Question: Is there a file in codeIgniter in which I could just edit so that I can customize the form validation messages?

I just want to place them in a bulleted list to consume less space.
Here's the code that I'm using to output the error messages:
'''
<div class="alert <?php echo $alert['alert_type']; ?> min-form">
<button type="button" class="close" data-dismiss="alert">x</button>
<h4><?php echo $alert['main_message']; ?></h4>
<?php echo $alert['sub_message']; ?>
</div>
'''
Basically the '$alert['sub_message']' is just getting its data from 'validation_errors()' function from CodeIgniter which outputs the validation errors from a form.
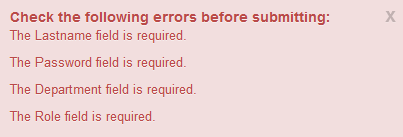
Answer: You can extend the form_validation class for maximum control by creating 'application/libraries/MY_form_validation.php' to add extra validation rules - I've attached an example below.
; CI provides better options ('MY_'<URL>. This gives you the benefit of easily upgrading CI versions & keeps your application portable / custom code isolated from the core framework.
'''
<?php if (!defined('BASEPATH')) exit('No direct script access allowed');
/**
* CodeIgniter Form Validation Extension
*/
class MY_Form_validation extends CI_Form_validation {
/**
* MY_Form_validation::valid_url
* @abstract Ensures a string is a valid URL
*/
function valid_url($url) {
if(preg_match("/^http(|s):\/{2}(.*)\.([a-z]){2,}(|\/)(.*)$/i", $url)) {
if(filter_var($url, FILTER_VALIDATE_URL)) return TRUE;
}
$this->CI->form_validation->set_message('valid_url', 'The %s must be a valid URL.');
return FALSE;
}
/**
* MY_Form_validation::alpha_extra()
* @abstract Alpha-numeric with periods, underscores, spaces and dashes
*/
function alpha_extra($str) {
$this->CI->form_validation->set_message('alpha_extra', 'The %s may only contain alpha-numeric characters, spaces, periods, underscores & dashes.');
return ( ! preg_match("/^([\.\s-a-z0-9_-])+$/i", $str)) ? FALSE : TRUE;
}
/**
* MY_Form_validation::numeric_comma()
* @abstract Numeric and commas characters
*/
function numeric_comma($str) {
$this->CI->form_validation->set_message('numeric_comma', 'The %s may only contain numeric & comma characters.');
return ( ! preg_match("/^(\d+,)*\d+$/", $str)) ? FALSE : TRUE;
}
/**
* MY_Form_validation::matches_pattern()
* @abstract Ensures a string matches a basic pattern
*/
function matches_pattern($str, $pattern) {
if (preg_match('/^' . $pattern . '$/', $str)) return TRUE;
$this->CI->form_validation->set_message('matches_pattern', 'The %s field does not match the required pattern.');
return FALSE;
}
}
/* End of file MY_form_validation.php */
/* Location: ./{APPLICATION}/libraries/MY_form_validation.php */
'''